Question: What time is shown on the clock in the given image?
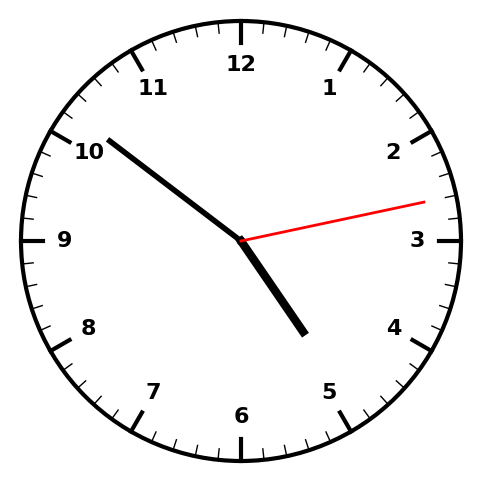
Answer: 04:51:13